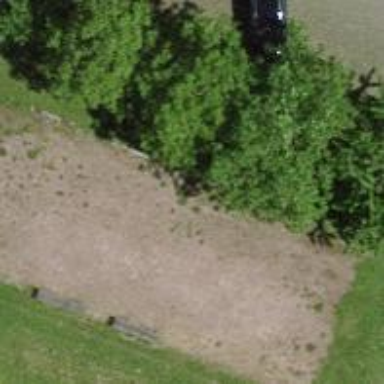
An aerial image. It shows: Pitch for playing boules.